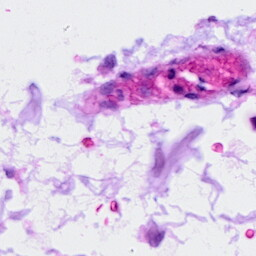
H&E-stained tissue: Ovarian